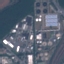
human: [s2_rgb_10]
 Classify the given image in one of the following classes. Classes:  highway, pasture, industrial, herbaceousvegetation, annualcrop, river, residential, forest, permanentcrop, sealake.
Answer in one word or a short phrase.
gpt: Industrial